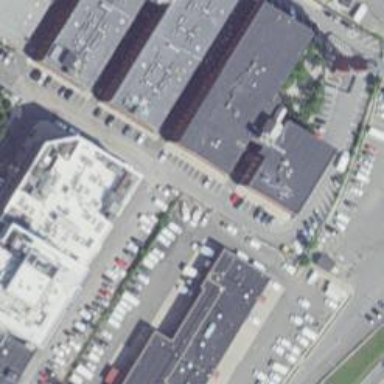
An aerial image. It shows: Commercial building.